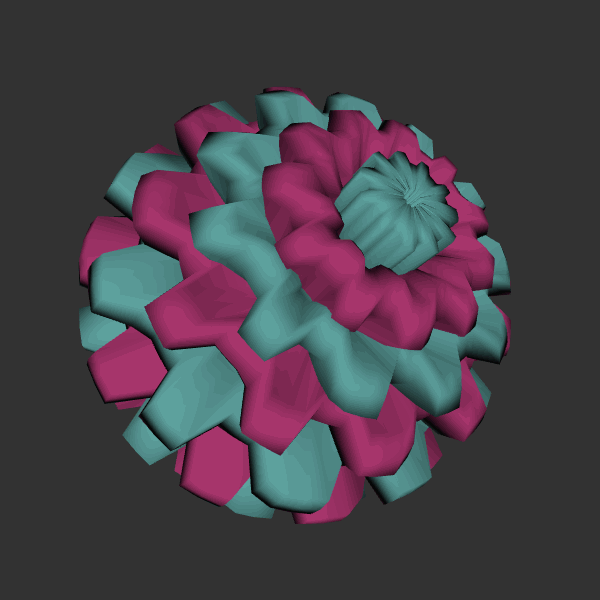
Background: dark